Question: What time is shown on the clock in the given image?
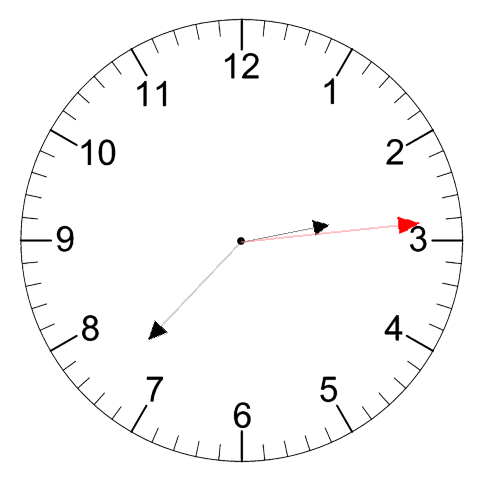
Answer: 02:37:14